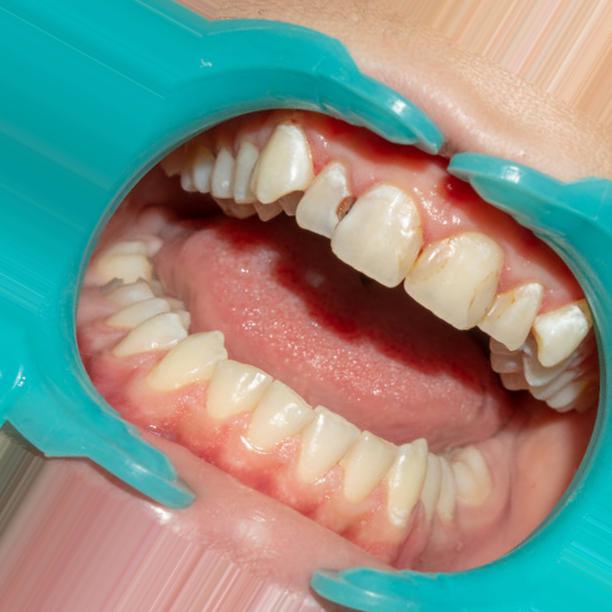
Condition: Caries